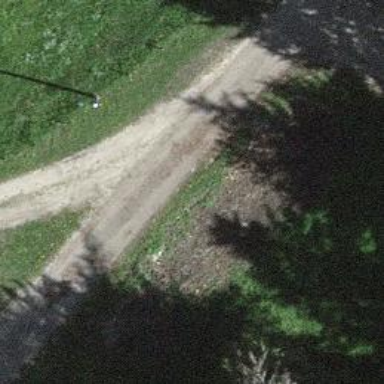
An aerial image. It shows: Well-maintained track road with grade 1 tracktype.